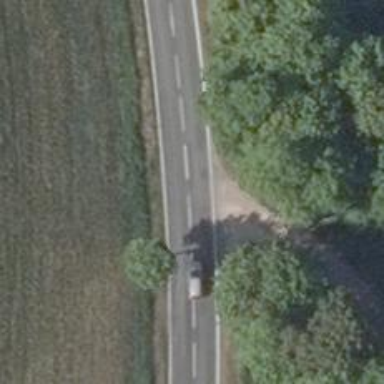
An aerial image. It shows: Secondary road with asphalt surface.